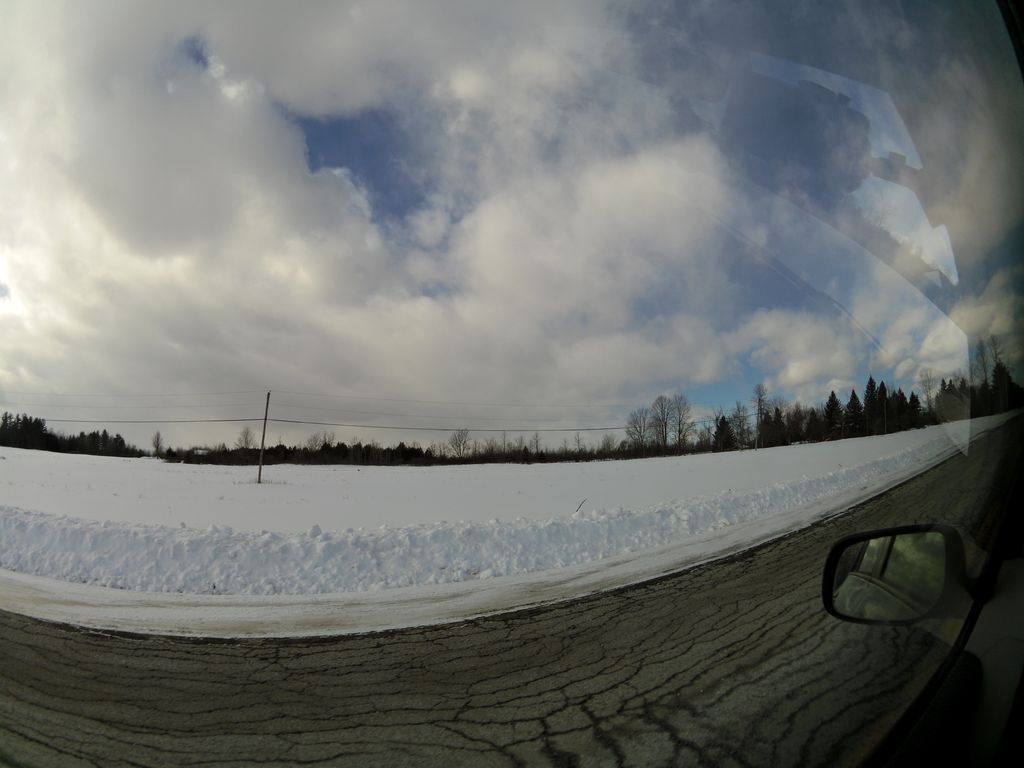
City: ottawa-gatineau